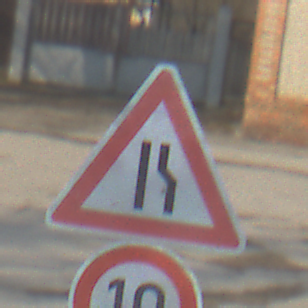
Verkehrszeichen: EinseitigVerengteFahrbahnRechts
Zusatzzeichen unten: Geschwindigkeit10
Umgebung: Outdoor, Suburban
Tageszeit: MorningAfternoon
Wetter: PartlyCloudy
Licht: Natural
Jahreszeit: NotSpecified
Kontrast: HighContrast